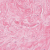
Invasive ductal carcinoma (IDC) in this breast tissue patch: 0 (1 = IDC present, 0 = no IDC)